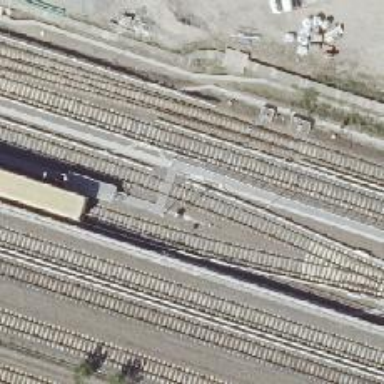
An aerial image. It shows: Railway signal.